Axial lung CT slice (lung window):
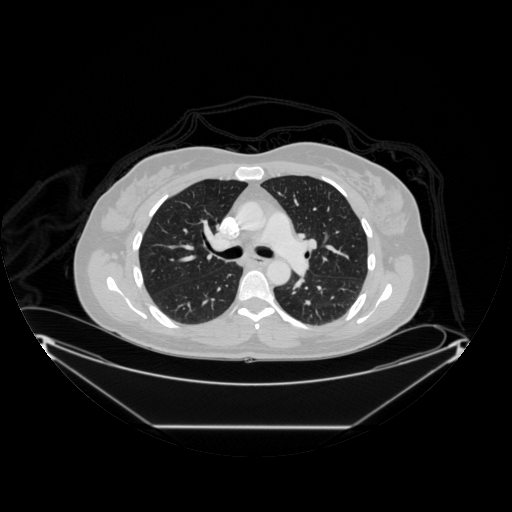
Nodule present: no